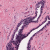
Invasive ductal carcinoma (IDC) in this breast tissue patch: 0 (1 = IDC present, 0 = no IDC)